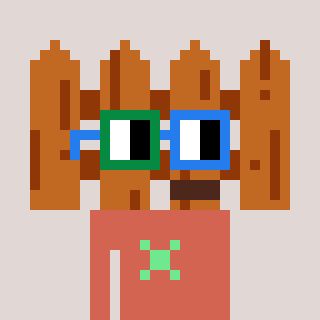
a pixel art character with square green and blue glasses, a fence-shaped head and a peachy-colored body on a warm background